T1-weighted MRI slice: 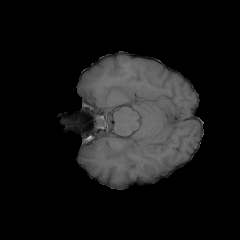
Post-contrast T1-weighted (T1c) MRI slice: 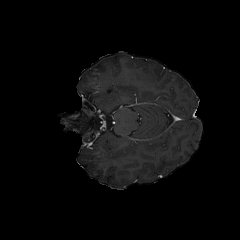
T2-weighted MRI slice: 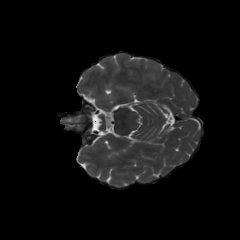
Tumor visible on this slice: yes